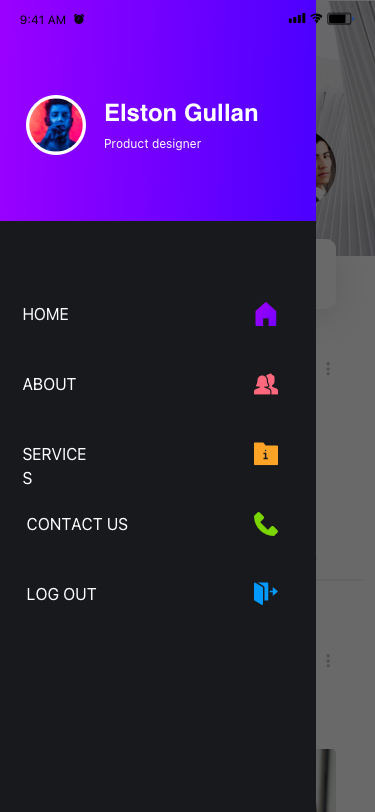
Text in this UI design:
Elston Gullan
Product designer
HOME
SERVICES
ABOUT
CONTACT US
LOG OUT
9:41 AM